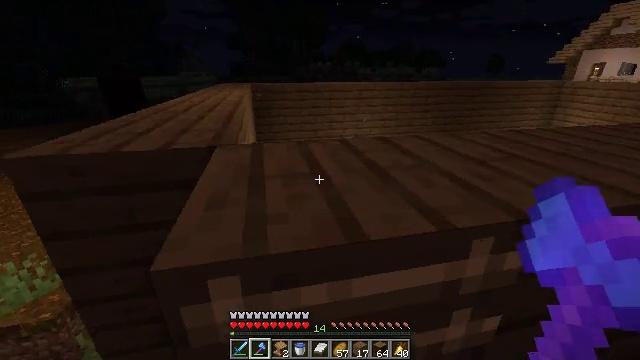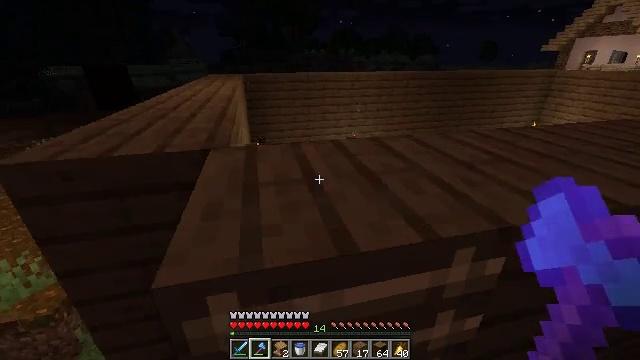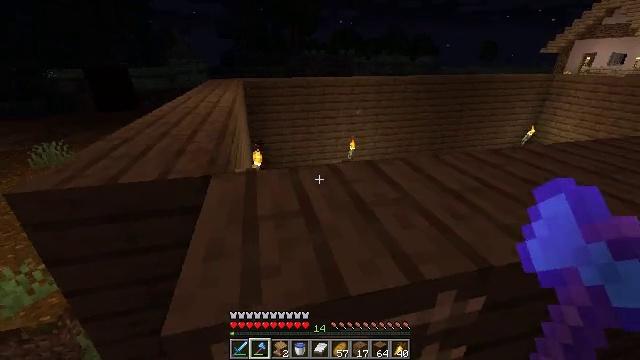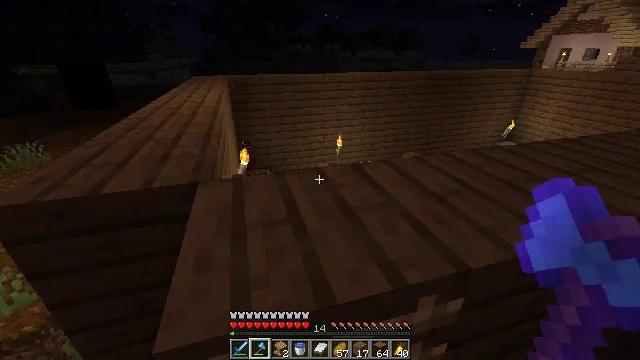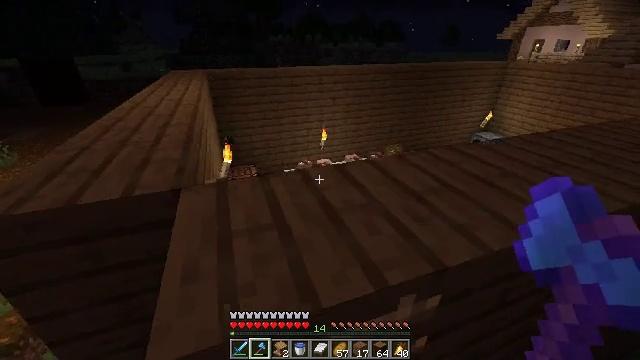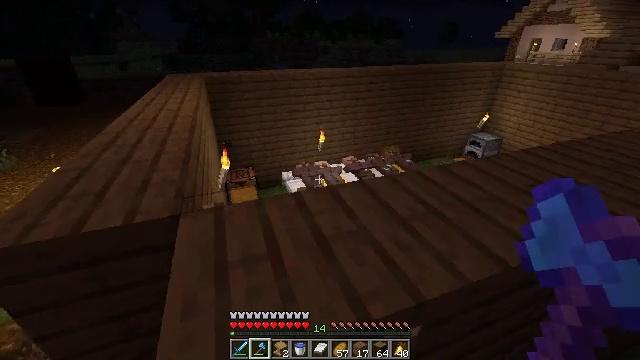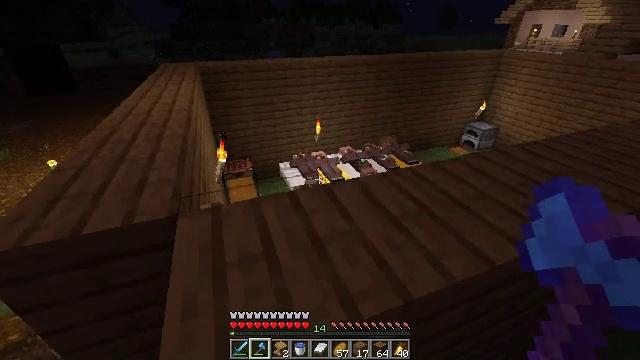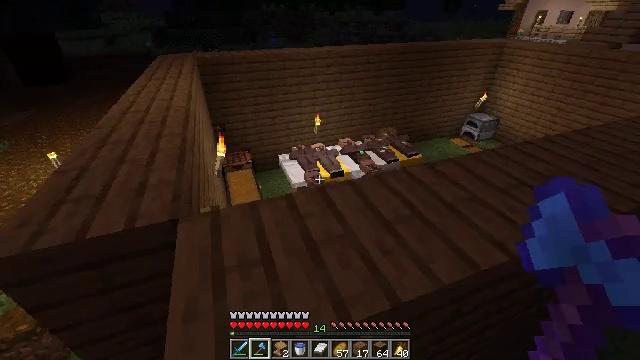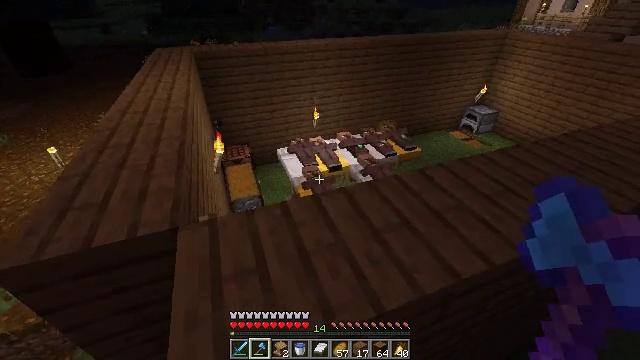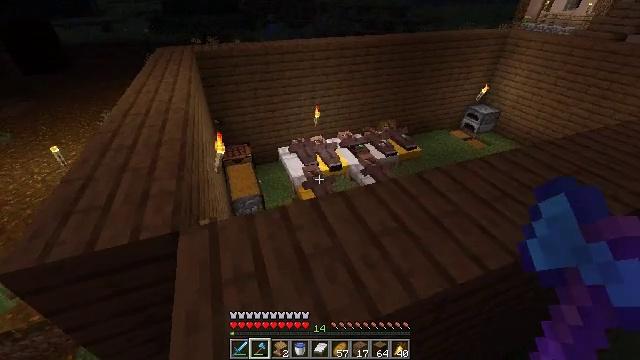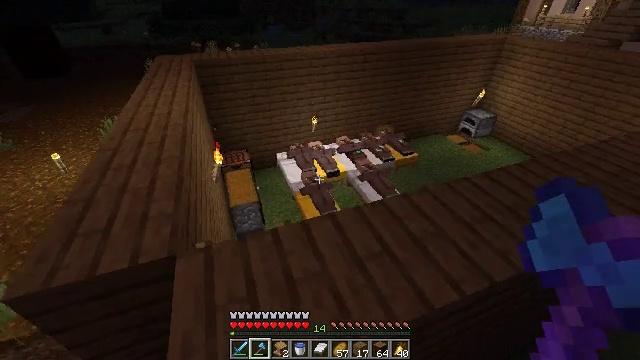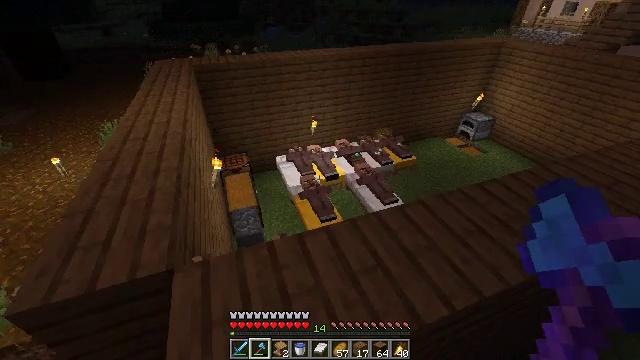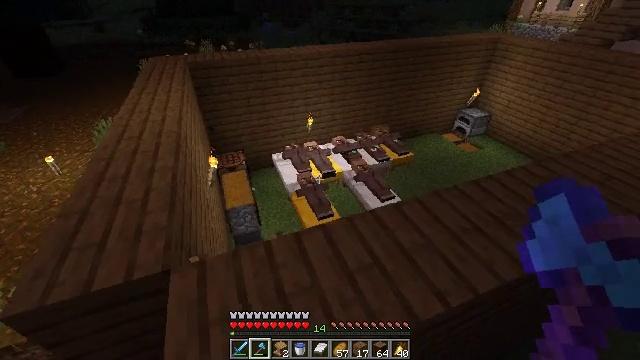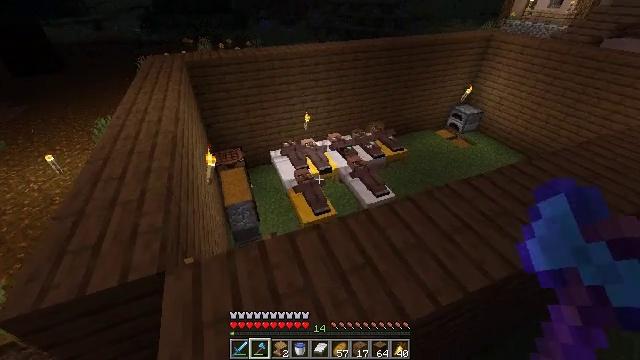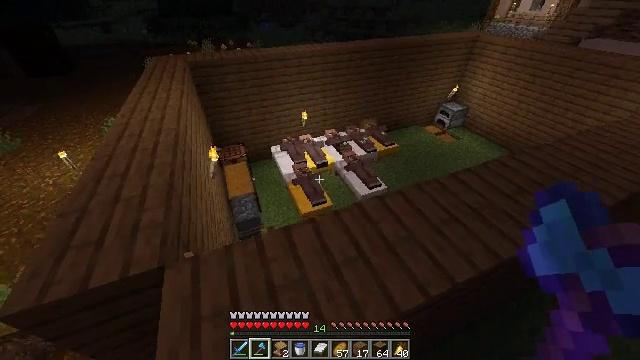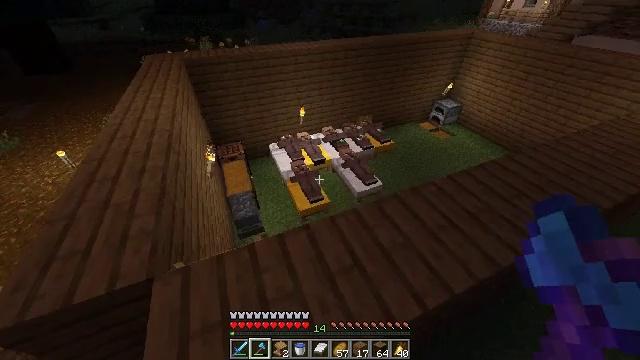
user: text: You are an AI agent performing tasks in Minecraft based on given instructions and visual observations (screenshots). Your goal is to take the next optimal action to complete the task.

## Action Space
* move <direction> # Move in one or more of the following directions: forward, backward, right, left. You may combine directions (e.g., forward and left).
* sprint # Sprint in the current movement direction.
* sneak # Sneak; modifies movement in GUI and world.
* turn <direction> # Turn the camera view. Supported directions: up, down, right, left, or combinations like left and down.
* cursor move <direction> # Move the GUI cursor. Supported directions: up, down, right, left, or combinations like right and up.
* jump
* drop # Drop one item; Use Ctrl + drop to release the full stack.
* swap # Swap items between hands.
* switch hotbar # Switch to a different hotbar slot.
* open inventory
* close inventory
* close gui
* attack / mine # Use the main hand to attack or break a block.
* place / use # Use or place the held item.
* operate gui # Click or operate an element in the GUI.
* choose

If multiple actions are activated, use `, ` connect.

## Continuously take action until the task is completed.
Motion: motion action
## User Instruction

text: Destroy the yellow bed to recycle it.
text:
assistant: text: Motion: move forward, sprint, turn right and down, jump
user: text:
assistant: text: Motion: move forward, sprint, jump
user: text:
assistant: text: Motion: move forward, sprint, turn right and down, jump
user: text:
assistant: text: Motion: move forward, sprint, turn right and down, jump
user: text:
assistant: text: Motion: move forward, sprint, jump
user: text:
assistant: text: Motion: move forward, sprint, turn down, jump
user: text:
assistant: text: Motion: move forward, sprint, turn down, jump
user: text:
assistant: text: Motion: move forward, sprint, turn down, jump
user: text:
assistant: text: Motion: move forward, sprint, jump
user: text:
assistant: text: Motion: move forward, sprint
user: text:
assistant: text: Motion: move forward, sprint
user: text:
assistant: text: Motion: move forward, sprint
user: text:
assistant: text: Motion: move forward, turn down
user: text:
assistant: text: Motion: move forward, turn down
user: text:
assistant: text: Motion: move forward, turn down
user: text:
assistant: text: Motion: move forward, turn down
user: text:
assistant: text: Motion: move forward, sneak
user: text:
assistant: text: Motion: sneak
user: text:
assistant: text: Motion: sneak
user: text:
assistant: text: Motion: sneak
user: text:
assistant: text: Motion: sneak
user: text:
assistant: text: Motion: move forward, sneak
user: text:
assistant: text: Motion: move forward, sneak
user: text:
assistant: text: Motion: move forward, sneak, turn right
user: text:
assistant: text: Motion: move forward, sneak
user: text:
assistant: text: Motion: move forward, sneak
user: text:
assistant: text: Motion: move forward, sneak
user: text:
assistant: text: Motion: move forward, sneak
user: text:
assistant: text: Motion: move forward, sneak
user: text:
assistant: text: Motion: move forward, sneak